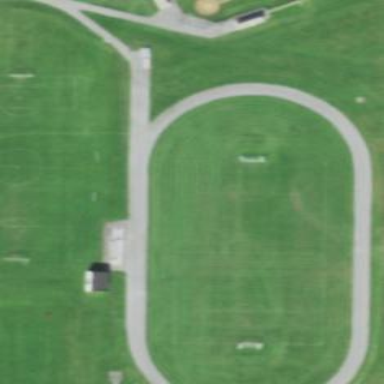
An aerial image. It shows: Track in leisure land.